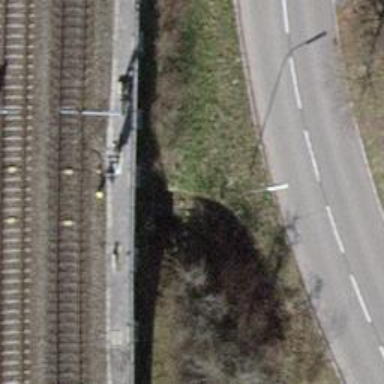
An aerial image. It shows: Tunnel.